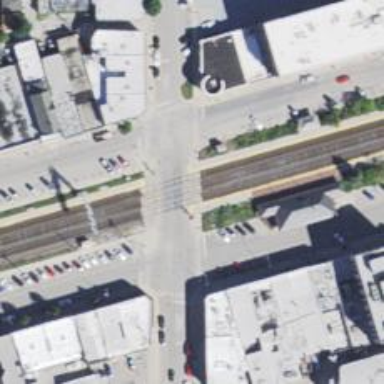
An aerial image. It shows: Railway crossing.